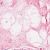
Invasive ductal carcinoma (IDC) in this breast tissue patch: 0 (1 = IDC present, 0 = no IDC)